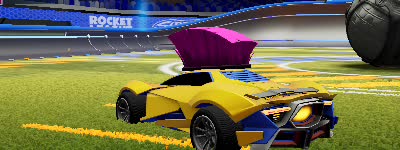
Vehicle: werewolf